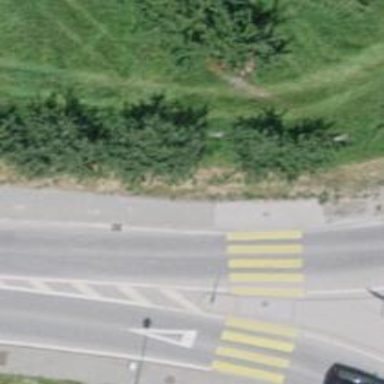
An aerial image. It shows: Asphalt sidewalk.